Current action and preconditions to check: path_clear

Your task: For each precondition in the list above, predict whether it will hold at this action.

Consider the current scene as observed from the mobile robot's camera, and analyze the predicted future states of all dynamic agents (e.g., people, animals, vehicles, or any moving entities) within the NEXT SECOND.

IMPORTANT: Only answer "very likely" if you are absolutely certain—based on strong, clear evidence—that a dynamic agent will violate the precondition in the predicted future state. Do NOT answer "very likely" for unlikely, ambiguous, or low-probability risks.

Ask yourself for each precondition: Is there a high probability, with clear and convincing evidence, that the predicted future states of any dynamic agent will interfere with the predicted future state of the currently executing action within the NEXT SECOND, causing that precondition to fail?

Assess the risk level based on these predictions. Use "likely" or "very likely" if motions create a clear risk of interference.

Use "neutral" or "improbable" if agents are nearby but their predicted paths are clearly diverging or non-conflicting.

Failure Risk Categories: "very improbable", "improbable", "neutral", "likely", "very likely"

Answer Format: Output ONLY the probability_of_failure value from these categories: "very improbable", "improbable", "neutral", "likely", "very likely"

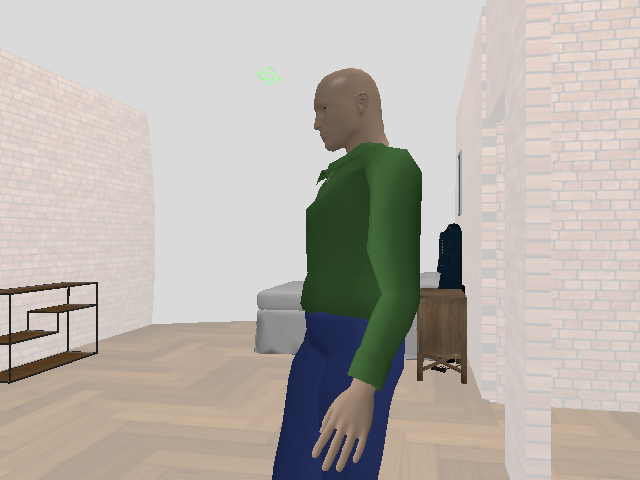

Answer: very likely